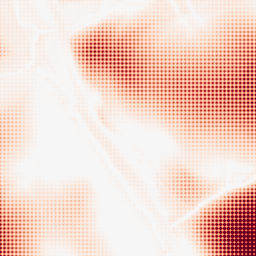
Category: morphological
Decomposition family: tophat
Decomposition parameters: size: 100
mode: white
Upsampling method: sinc_blackman
Upsampling parameters: scale: 8
kernel_size: 8
Upsampling scale: 8